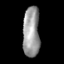
Tissue: skin
Cell type: Epithelial cells
Senescence score: 0.2869
Nuclear area (px): 825
Mean DAPI intensity: 154.459